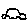
Label: car